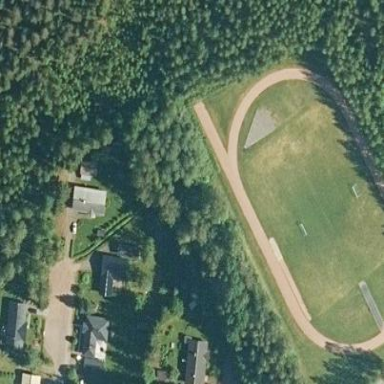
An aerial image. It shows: Track located within leisure land area.